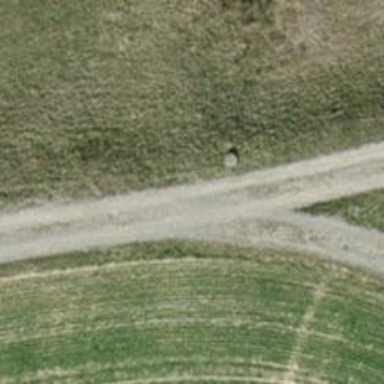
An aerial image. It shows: Well-maintained track road with grade 1 tracktype.